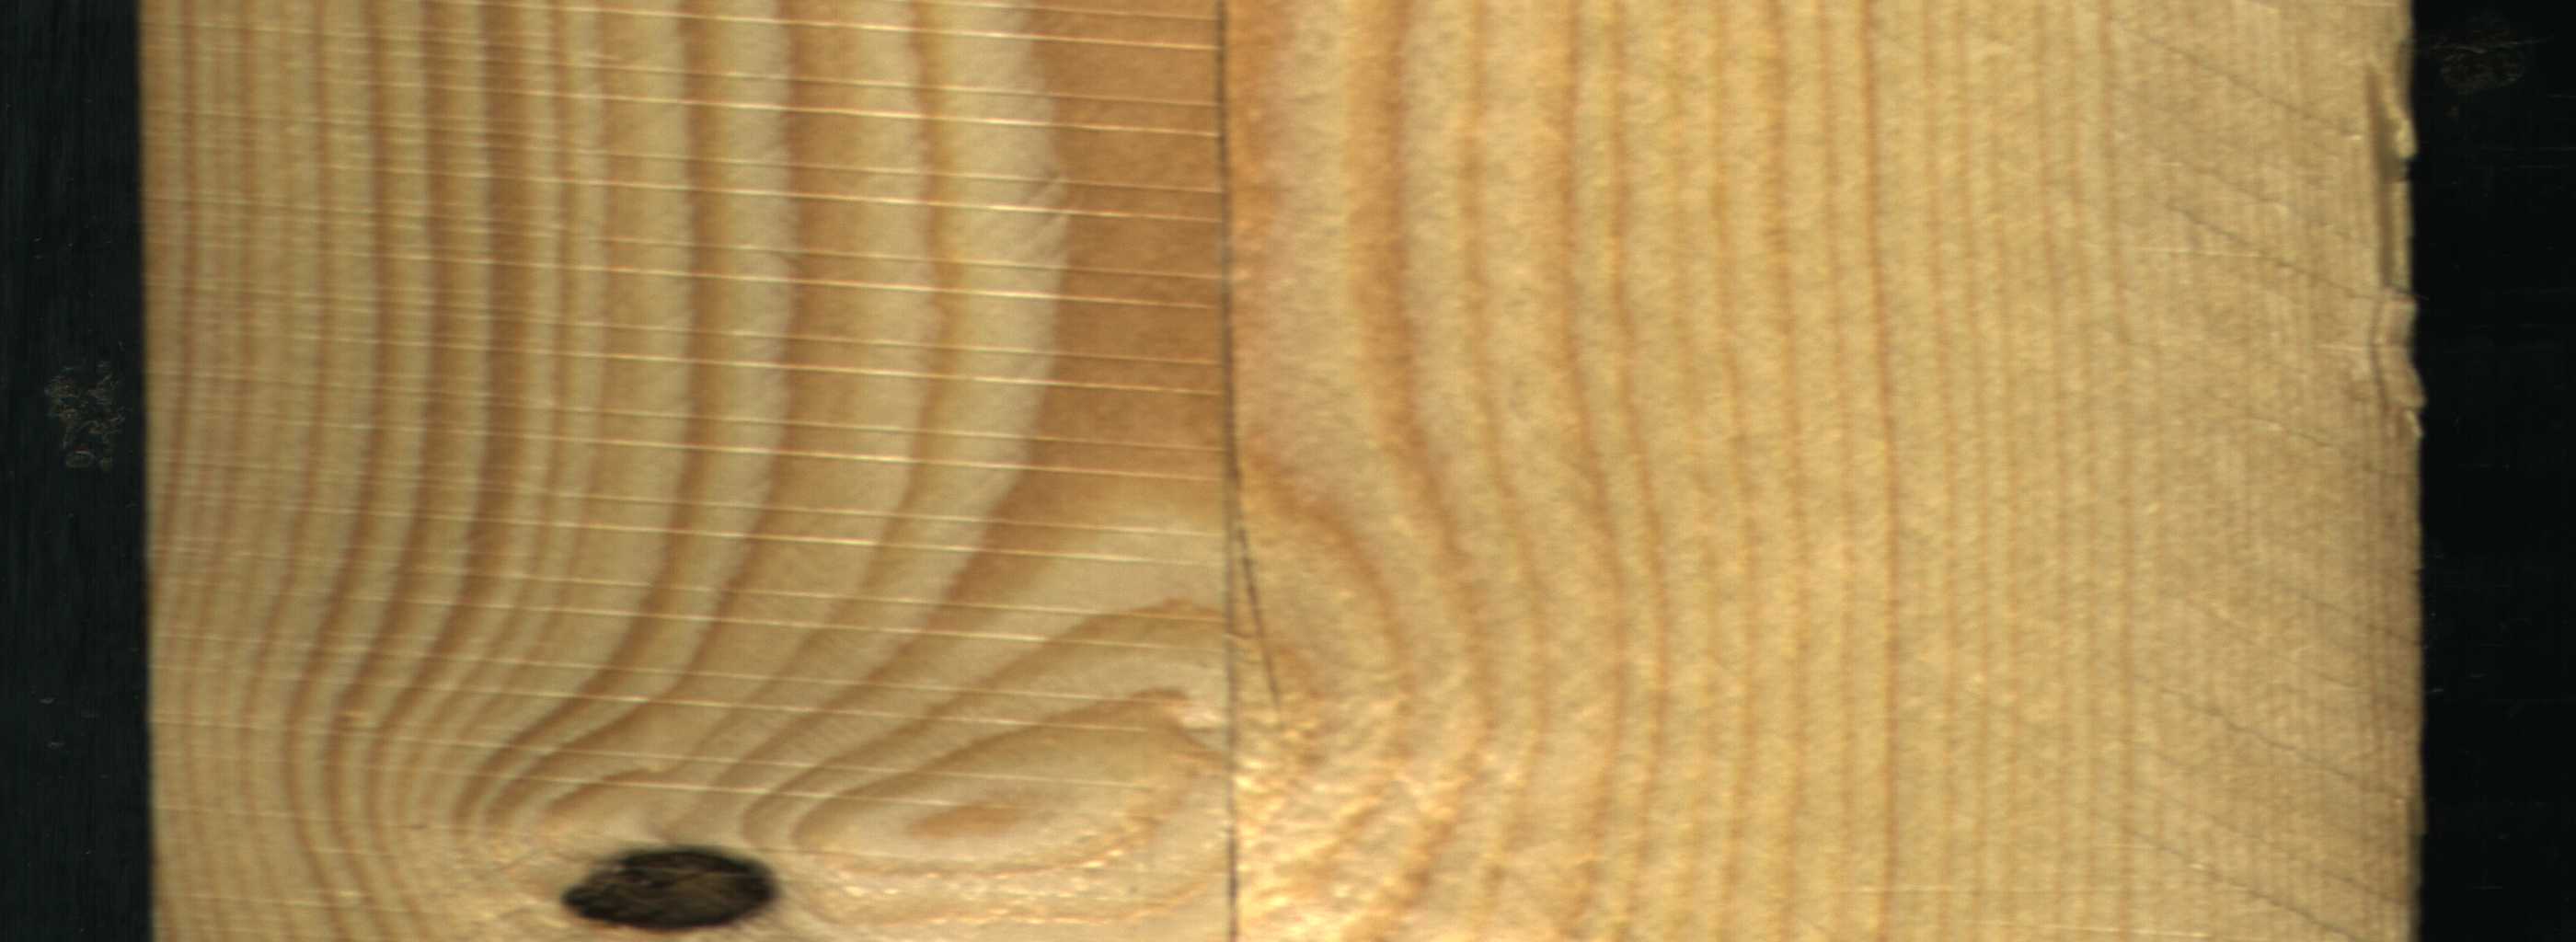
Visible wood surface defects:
Crack
Dead_Knot